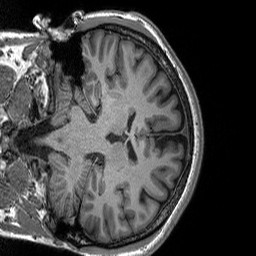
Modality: T1w
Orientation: coronal
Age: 29
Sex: male
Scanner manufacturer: siemens
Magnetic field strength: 3 T
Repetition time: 2.3 s
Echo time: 0.00306 s